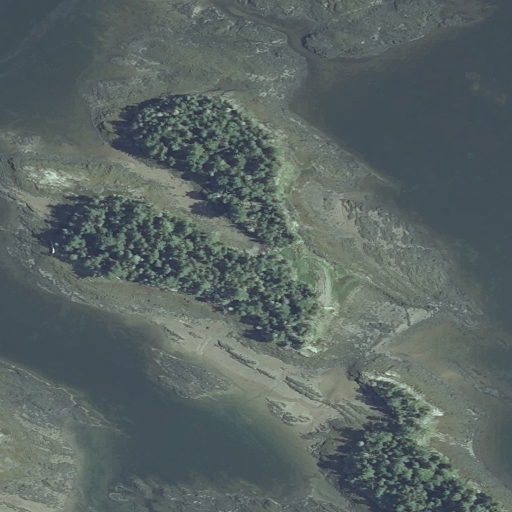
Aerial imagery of island in Maine named Birch Islands containing open water, herbaceous wetlands, evergreen forest, and woody wetlands